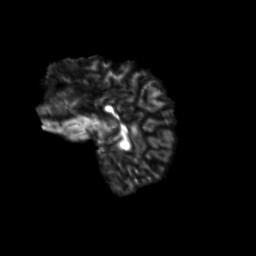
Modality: FA
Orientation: sagittal
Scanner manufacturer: siemens
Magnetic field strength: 3 T
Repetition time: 9.2 s
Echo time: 0.084 s